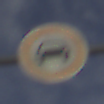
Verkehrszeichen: VerbotKraftwagen
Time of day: MorningAfternoon
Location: Outdoor (Suburban)
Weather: PartlyCloudy
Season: NotSpecified
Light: Natural